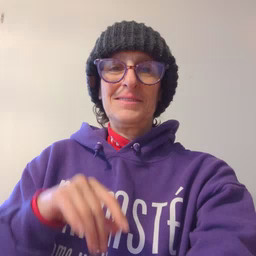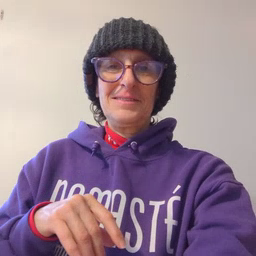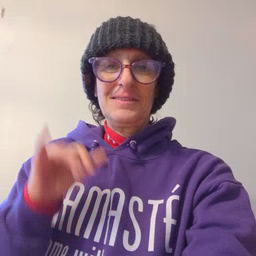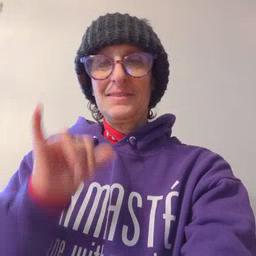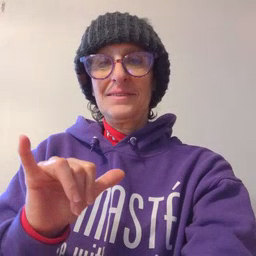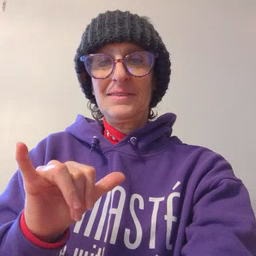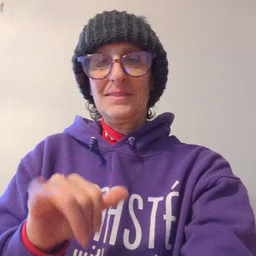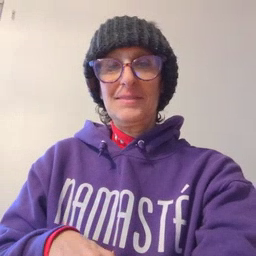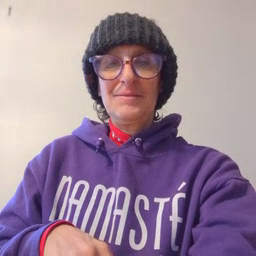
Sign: stay